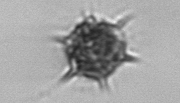
Label: Dictyocha